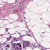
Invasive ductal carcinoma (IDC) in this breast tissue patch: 1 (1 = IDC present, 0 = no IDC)